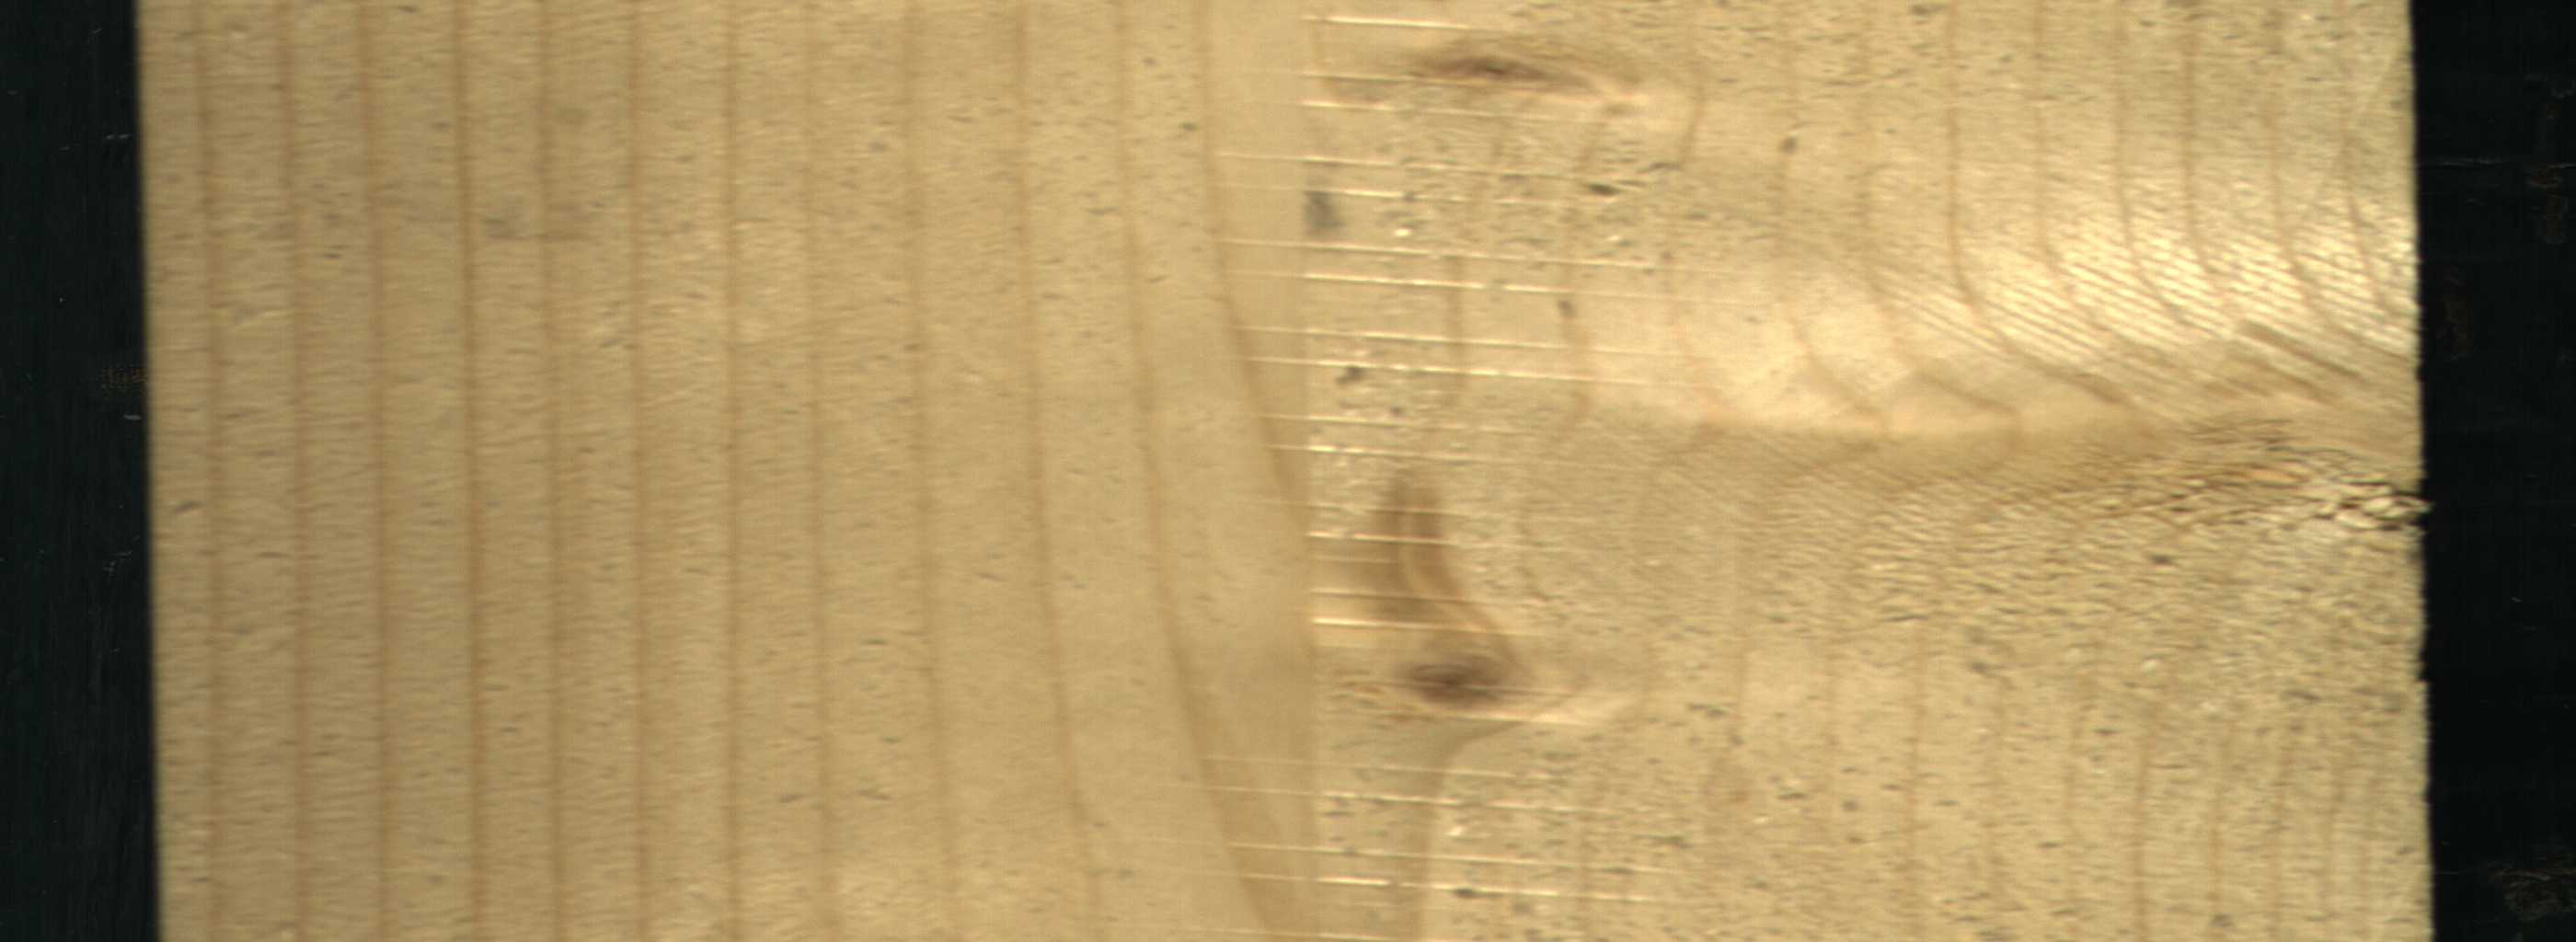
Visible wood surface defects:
Live_Knot
Live_Knot